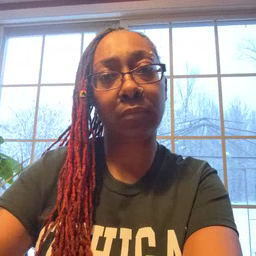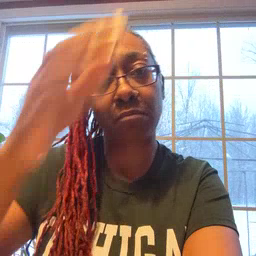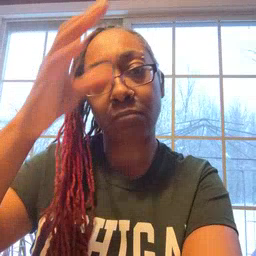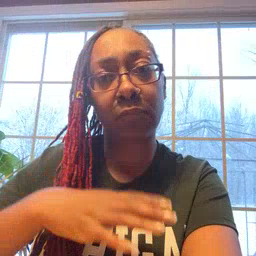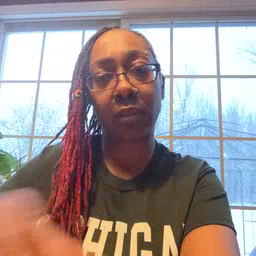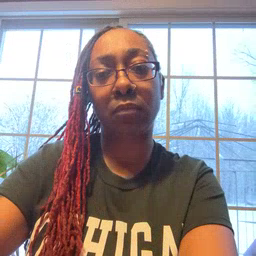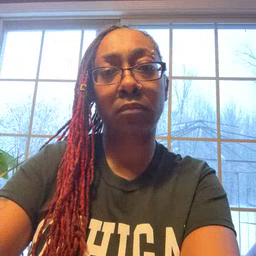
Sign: man